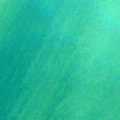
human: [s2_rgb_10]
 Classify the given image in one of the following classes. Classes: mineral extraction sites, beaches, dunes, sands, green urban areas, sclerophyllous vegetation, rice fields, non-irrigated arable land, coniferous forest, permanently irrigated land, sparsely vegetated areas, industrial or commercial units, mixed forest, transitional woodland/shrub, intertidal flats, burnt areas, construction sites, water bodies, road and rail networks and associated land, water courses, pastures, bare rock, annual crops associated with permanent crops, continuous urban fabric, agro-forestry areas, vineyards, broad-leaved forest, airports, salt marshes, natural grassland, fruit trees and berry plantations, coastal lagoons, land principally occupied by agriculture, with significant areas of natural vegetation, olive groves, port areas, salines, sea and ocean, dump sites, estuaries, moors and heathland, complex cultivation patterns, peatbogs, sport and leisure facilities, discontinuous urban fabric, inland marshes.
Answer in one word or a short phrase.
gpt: sea and ocean